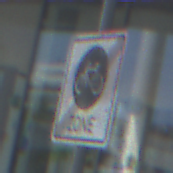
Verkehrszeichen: EndeFahrradzone
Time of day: MorningAfternoon
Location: Outdoor (Urban)
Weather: PartlyCloudy
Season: NotSpecified
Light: Natural